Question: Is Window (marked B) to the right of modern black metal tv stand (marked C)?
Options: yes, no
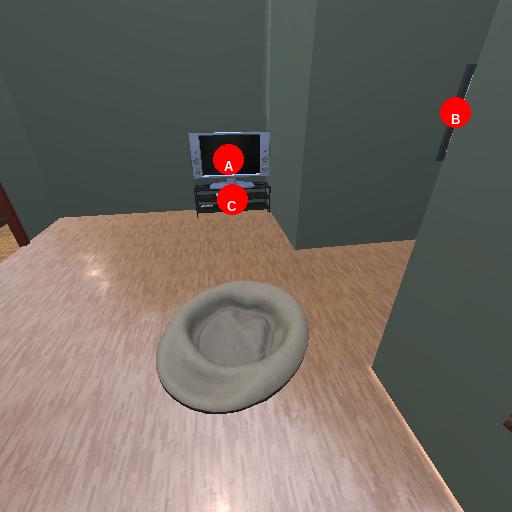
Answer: yes